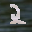
Label: 2